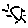
Label: sun